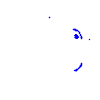
Particle: pion